Question: What is the measurement shown in the image?
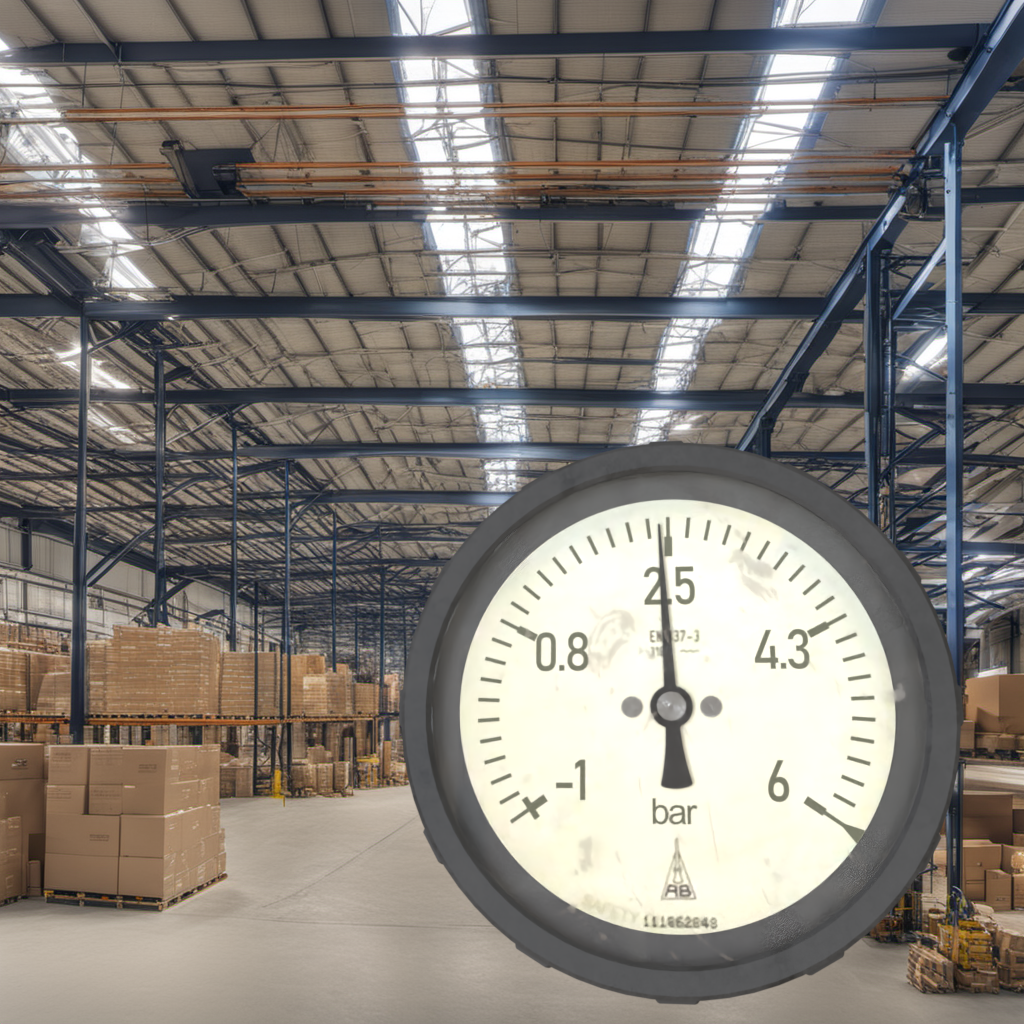
Answer: The result is 2.42
Question: What is the reading range of this measurement?
Answer: The range is from -1 to 6
Question: What is the minimum and maximum reading range of the measurement in the image?
Answer: The minimum value is -1 and the maximum value is 6